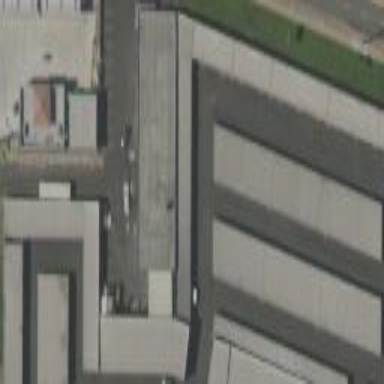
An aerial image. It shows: Warehouse building.